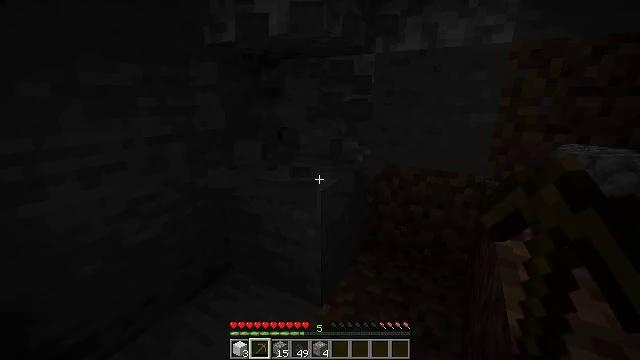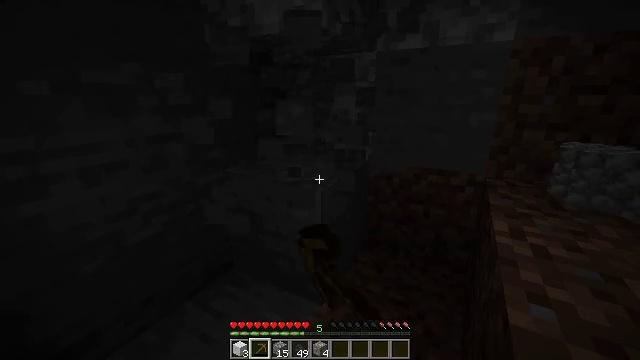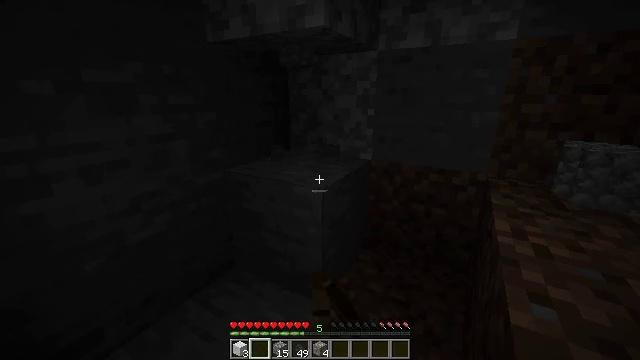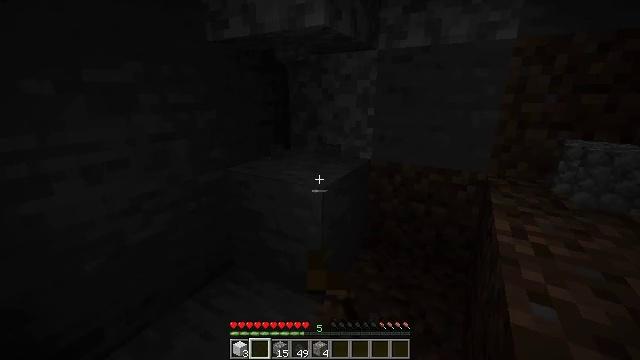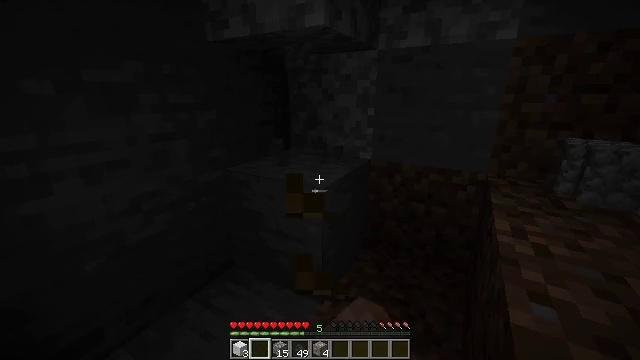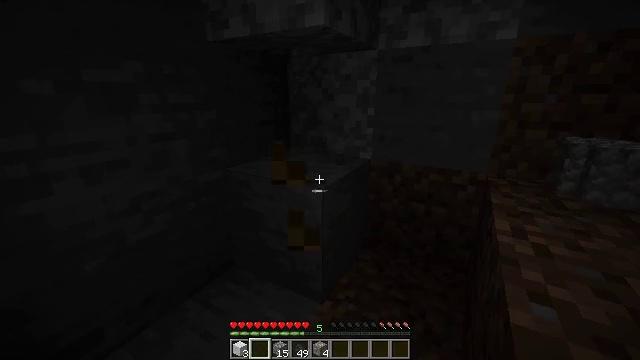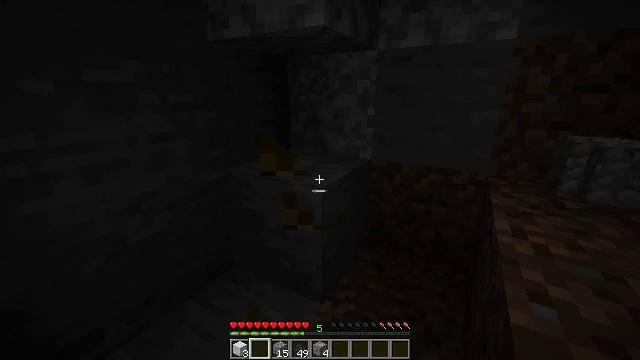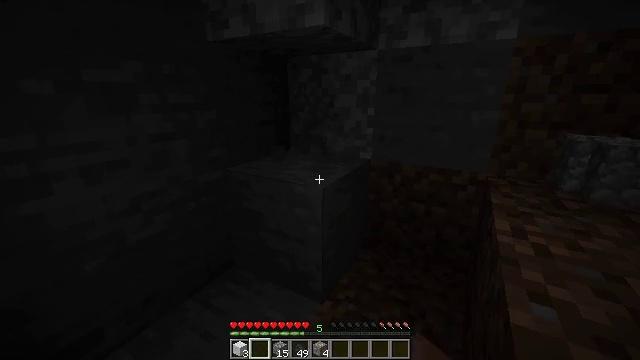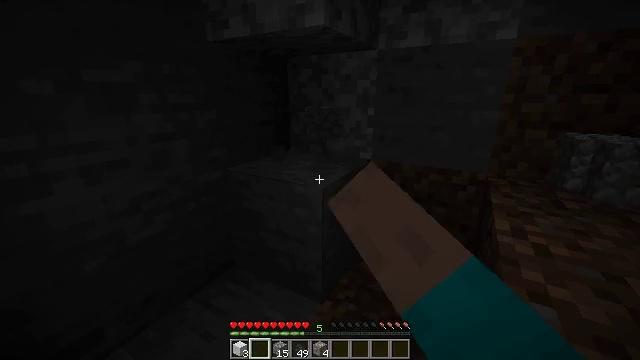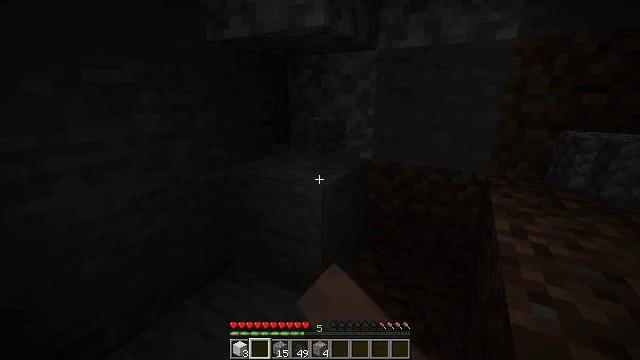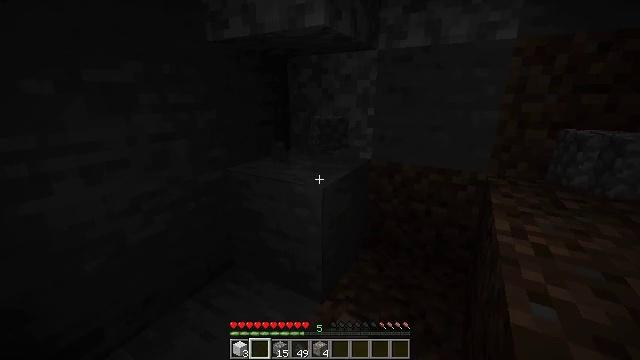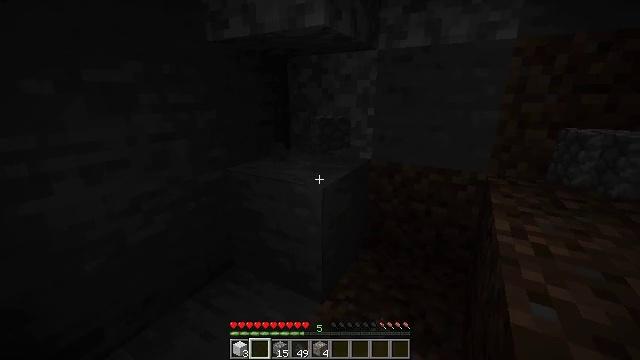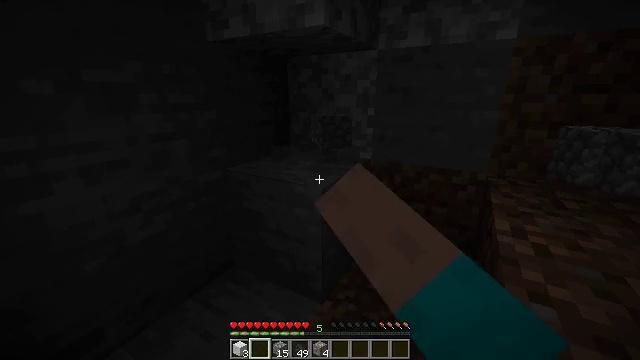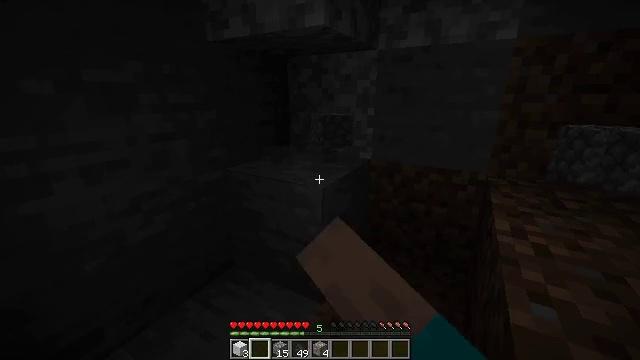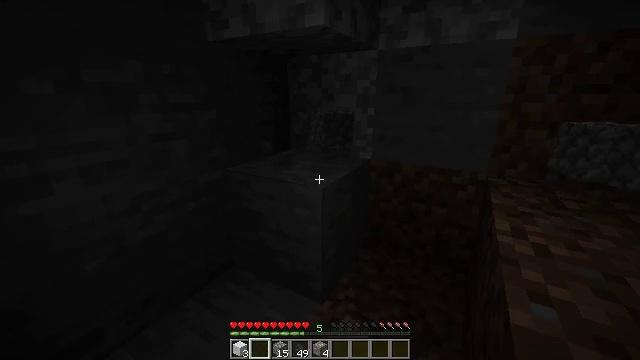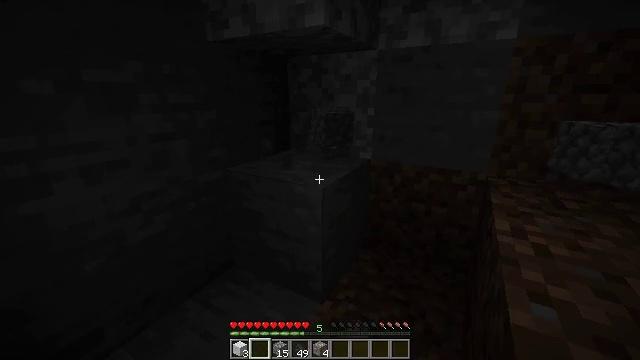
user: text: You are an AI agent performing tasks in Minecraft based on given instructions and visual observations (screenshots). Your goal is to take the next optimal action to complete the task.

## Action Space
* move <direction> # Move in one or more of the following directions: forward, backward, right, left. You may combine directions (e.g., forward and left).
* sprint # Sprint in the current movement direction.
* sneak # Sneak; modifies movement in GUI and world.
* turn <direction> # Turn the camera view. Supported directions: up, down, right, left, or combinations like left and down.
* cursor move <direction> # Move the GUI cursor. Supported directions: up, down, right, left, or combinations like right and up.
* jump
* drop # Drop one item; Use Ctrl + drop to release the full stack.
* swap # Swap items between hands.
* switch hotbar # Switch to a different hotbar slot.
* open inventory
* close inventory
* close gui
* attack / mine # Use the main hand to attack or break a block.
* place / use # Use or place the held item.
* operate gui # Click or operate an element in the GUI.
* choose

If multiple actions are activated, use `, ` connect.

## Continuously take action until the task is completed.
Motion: motion action
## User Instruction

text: Smelt a cooked mutton in the furnace.
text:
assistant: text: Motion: attack / mine
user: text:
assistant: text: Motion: attack / mine
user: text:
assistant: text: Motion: attack / mine
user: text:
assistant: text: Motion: attack / mine
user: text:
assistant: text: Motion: attack / mine
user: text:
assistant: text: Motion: attack / mine
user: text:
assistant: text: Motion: attack / mine
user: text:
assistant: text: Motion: attack / mine
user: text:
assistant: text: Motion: attack / mine
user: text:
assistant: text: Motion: attack / mine
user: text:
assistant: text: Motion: attack / mine
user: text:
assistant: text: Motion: attack / mine
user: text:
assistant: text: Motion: attack / mine
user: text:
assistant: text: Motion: attack / mine
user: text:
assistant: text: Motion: attack / mine
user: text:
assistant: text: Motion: attack / mine
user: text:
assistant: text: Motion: no_op
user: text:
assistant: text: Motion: no_op
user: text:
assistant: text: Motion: move forward
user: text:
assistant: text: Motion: move forward
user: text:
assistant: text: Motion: move forward, turn right
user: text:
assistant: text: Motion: move forward, turn right and down
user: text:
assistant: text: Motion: move forward, turn right and down
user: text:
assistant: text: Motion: move forward, turn right and down
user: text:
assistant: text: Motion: move forward, turn right
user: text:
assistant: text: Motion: move forward, turn right
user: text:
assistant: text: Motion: move forward
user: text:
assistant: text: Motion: move forward
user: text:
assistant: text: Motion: move forward and move left, turn right
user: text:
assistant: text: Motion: move forward and move left, turn right and down